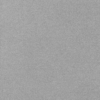
Label: dusty